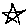
Label: star